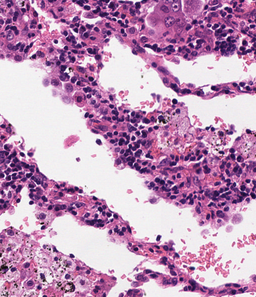
Tumor epithelial tissue: yes
Tumor-associated stroma tissue: yes
Normal tissue: no